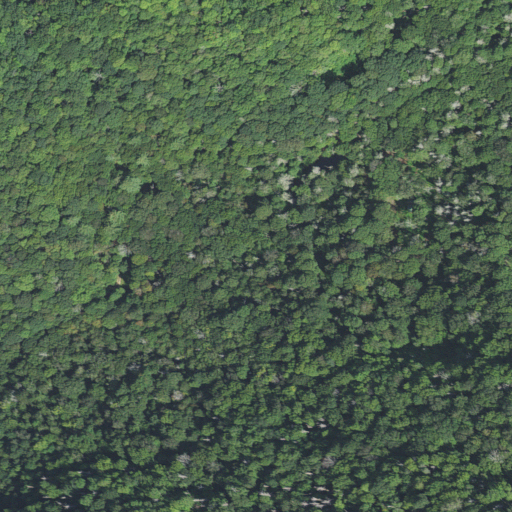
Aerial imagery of gap in North Carolina named Snowbird Gap containing deciduous forest, mixed forest, and evergreen forest